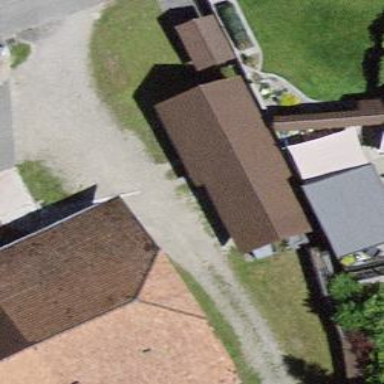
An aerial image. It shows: Garage.